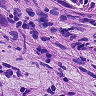
Metastatic tissue present: yes